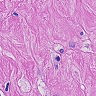
Metastatic tissue present: yes